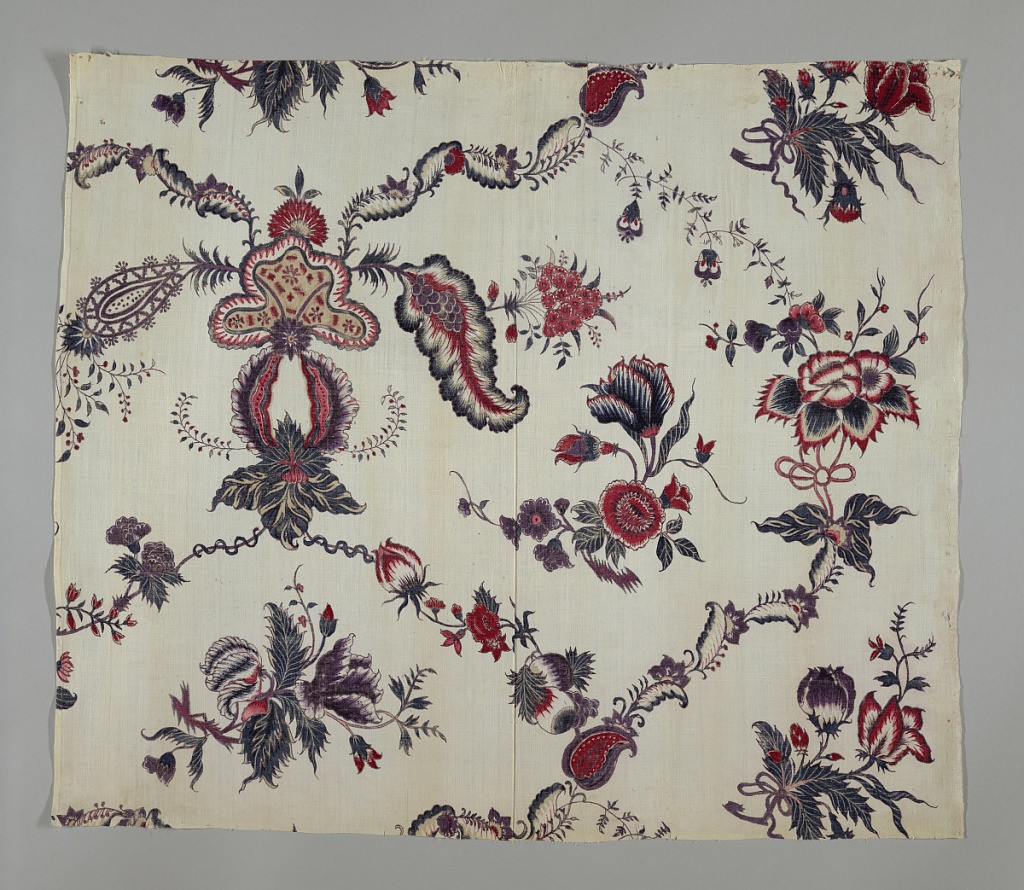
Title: Chintz
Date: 18th century
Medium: cotton Technique: mordants (for black, purple, brown and 2 reds, including madder) and dye (yellow) applied by brush or pen; blue applied by brush over resist; chintz on plain weave
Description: Very loose diamond lattice made up of flowering vines and fruits, in black, brown, blue, purple, red, and pink on a white ground.